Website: apple
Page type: address-validator
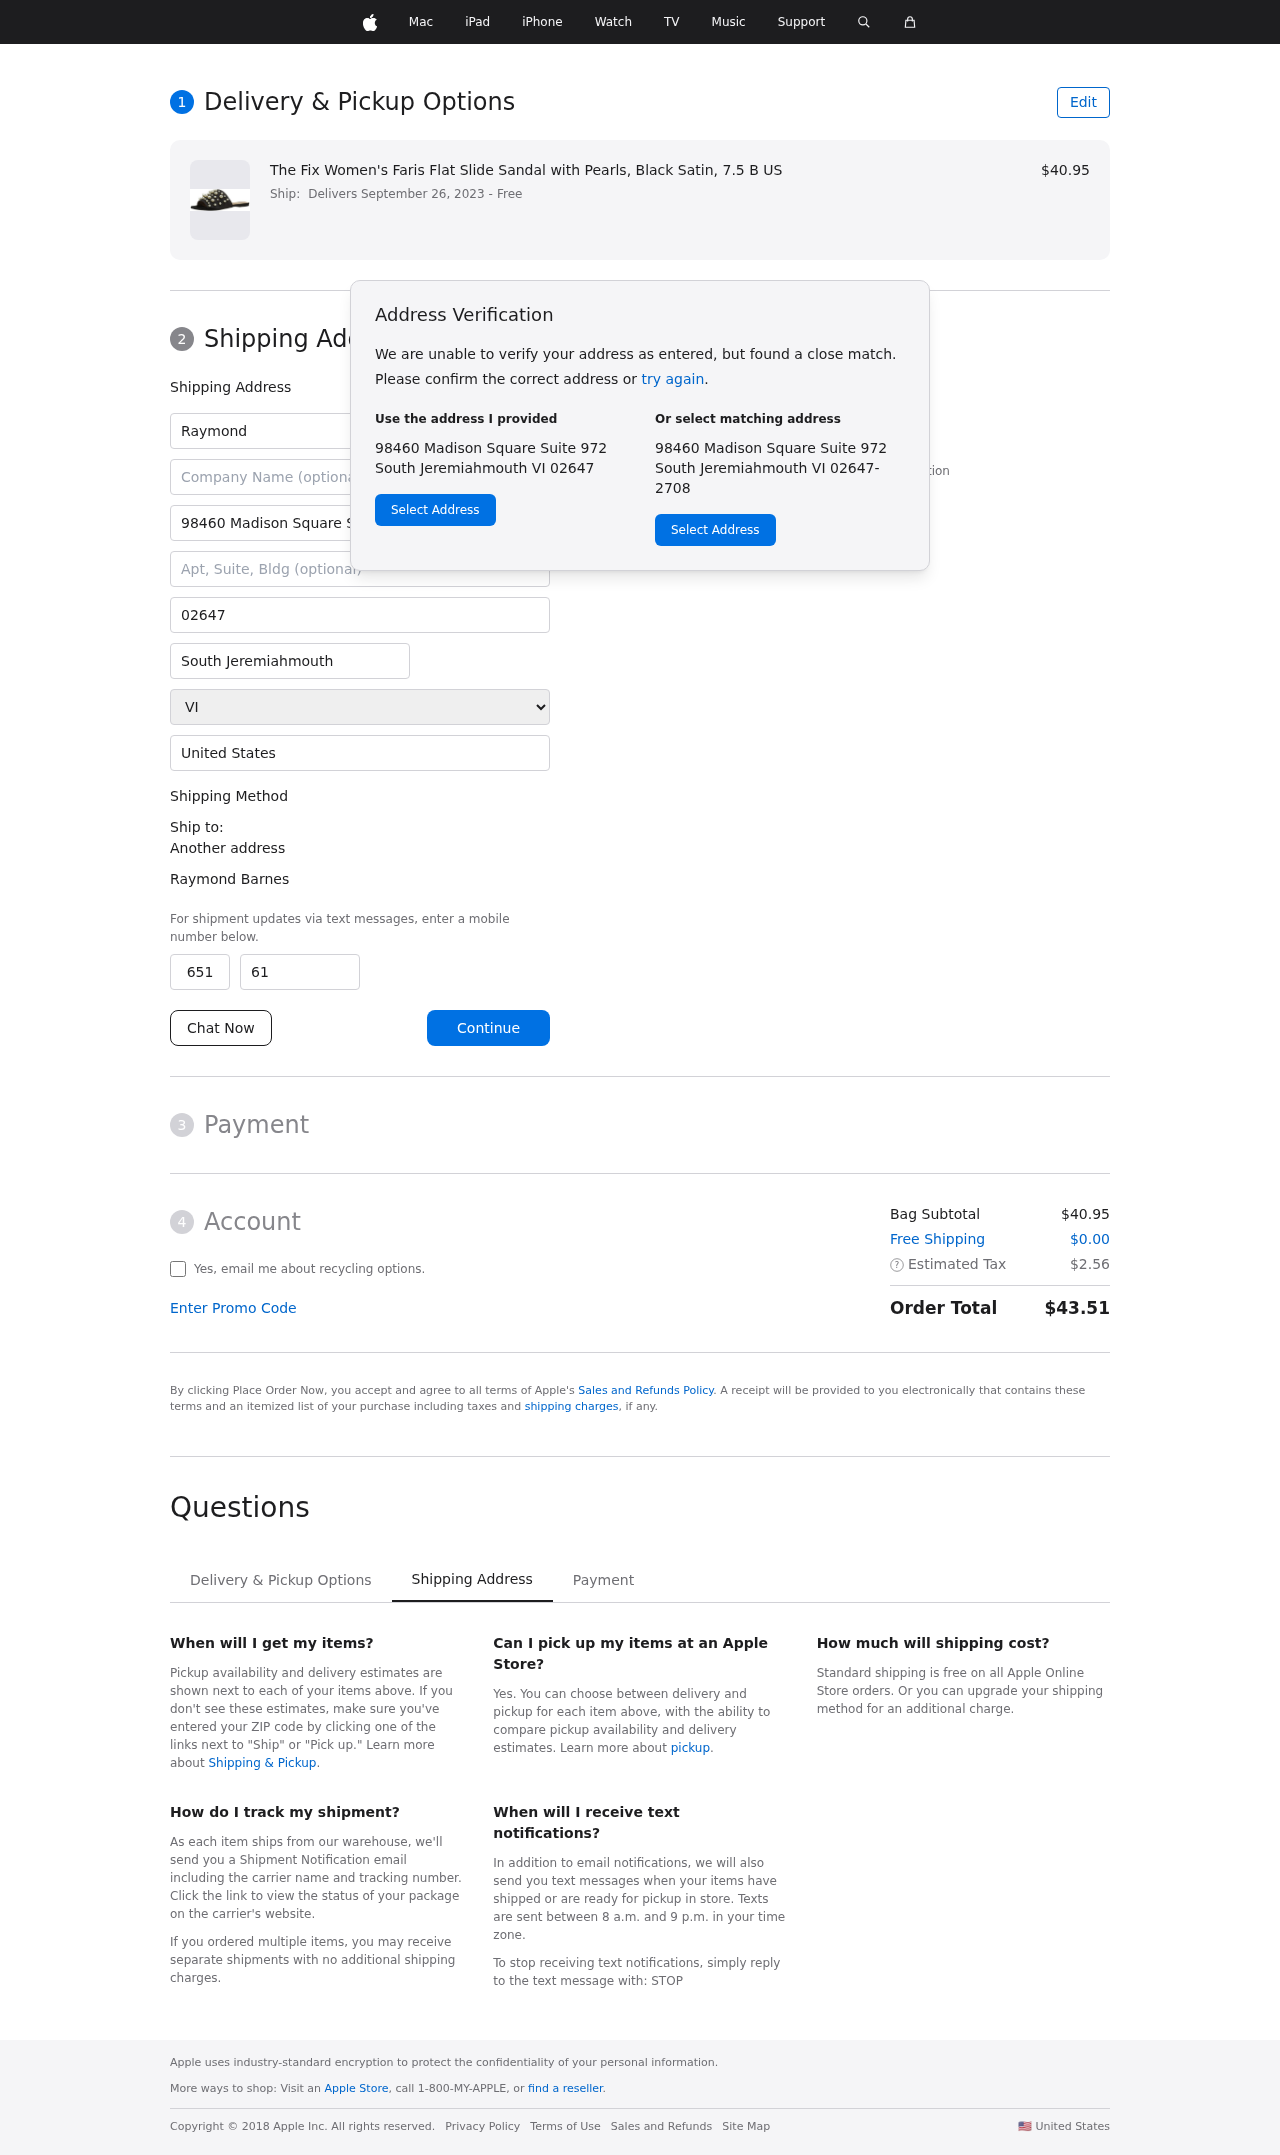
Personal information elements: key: PII_CITY
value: South Jeremiahmouth
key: PII_COUNTRY
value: United States
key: PII_FIRSTNAME
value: Raymond
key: PII_FULLNAME
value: Raymond Barnes
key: PII_LASTNAME
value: Barnes
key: PII_PHONE_AREA
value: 651
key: PII_PHONE_SUFFIX
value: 6145
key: PII_POSTCODE
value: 02647
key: PII_STATE
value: VI
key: PII_STREET
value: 98460 Madison Square Suite 972
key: PII_CITY_STATE_ZIP
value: South Jeremiahmouth VI 02647
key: PII_STATE_ABBR
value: VI
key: PII_POSTCODE_FULL
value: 02647
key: PII_POSTCODE_NUMERIC
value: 2647
Product elements: key: PRODUCT1_NAME
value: The Fix Women's Faris Flat Slide Sandal with Pearls, Black Satin, 7.5 B US
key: PRODUCT1_PRICE
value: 40.95
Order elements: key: ORDER_DELIVERY_DATE
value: Delivers September 26, 2023
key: ORDER_SUBTOTAL
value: $40.95
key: ORDER_SHIPPING_COST
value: $0.00
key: ORDER_TAX
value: $2.56
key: ORDER_TOTAL
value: $43.51